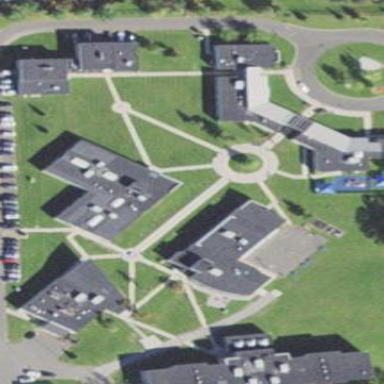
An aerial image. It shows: School building.